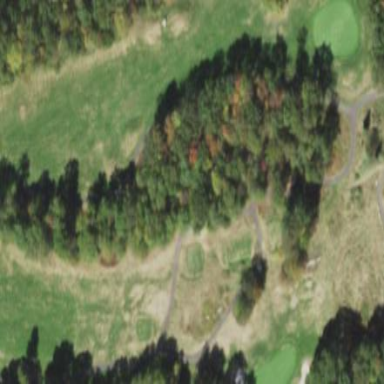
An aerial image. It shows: Golf fairway surrounded by grass.